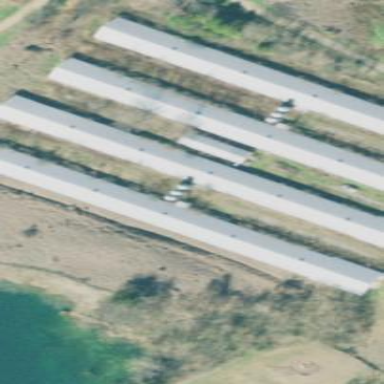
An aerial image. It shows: Farm auxiliary building.